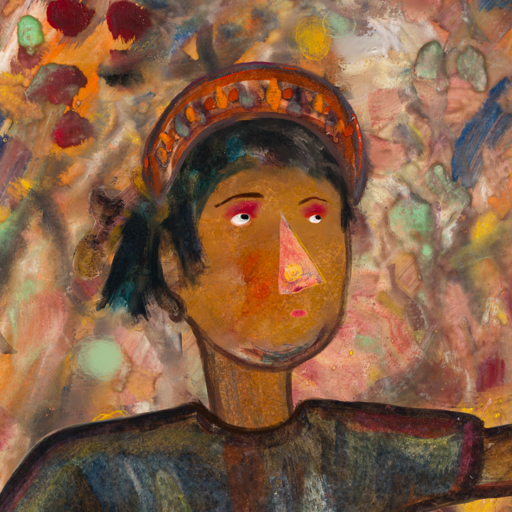
Background: Mother_And_Son_Mother, Head And Neck Side: Pipe, Face Side: Irani, Bust: Mosgoul, Hair Side: Pipe, Head Accessory: Hypocrite, Second Necklace: Blank, Necklace: Blank, Baby: Blank